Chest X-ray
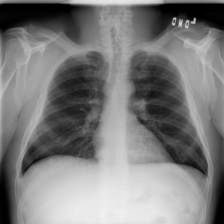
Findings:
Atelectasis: negative
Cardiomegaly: negative
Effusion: negative
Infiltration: negative
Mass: negative
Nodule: negative
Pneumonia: negative
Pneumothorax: negative
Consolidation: negative
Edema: negative
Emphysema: negative
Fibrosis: negative
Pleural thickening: negative
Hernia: negative